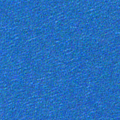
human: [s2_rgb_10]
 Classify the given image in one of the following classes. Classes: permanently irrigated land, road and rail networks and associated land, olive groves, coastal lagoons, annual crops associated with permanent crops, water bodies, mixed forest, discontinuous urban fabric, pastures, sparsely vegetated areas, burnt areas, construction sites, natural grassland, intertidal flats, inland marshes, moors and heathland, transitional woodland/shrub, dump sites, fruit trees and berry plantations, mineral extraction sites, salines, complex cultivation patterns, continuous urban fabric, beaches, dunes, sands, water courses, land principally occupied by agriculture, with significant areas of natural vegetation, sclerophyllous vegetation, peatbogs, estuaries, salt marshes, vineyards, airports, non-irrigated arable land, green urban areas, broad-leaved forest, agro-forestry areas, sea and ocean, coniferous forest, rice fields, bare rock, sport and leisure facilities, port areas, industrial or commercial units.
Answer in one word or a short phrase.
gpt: sea and ocean